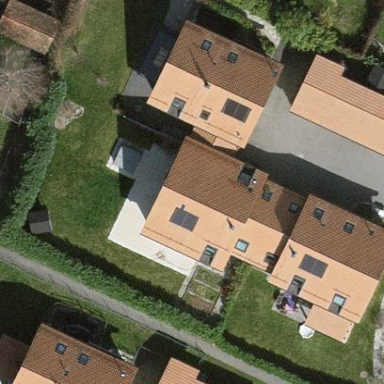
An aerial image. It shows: Simple and straightforward house.